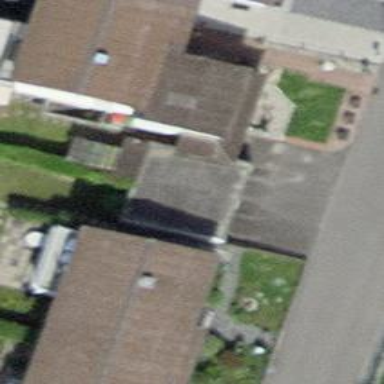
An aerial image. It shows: Garage.